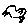
Label: bird